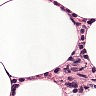
Metastatic tissue present: no